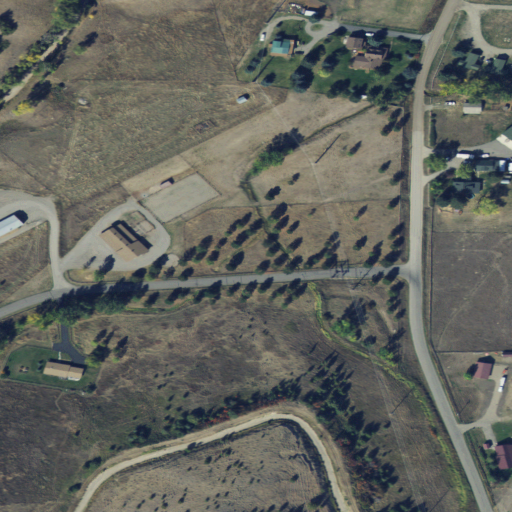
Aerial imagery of valley in Montana named Maryott Gulch containing shrub, open development, grassland, pasture, woody wetlands, medium intensity development, and low intensity development